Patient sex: M
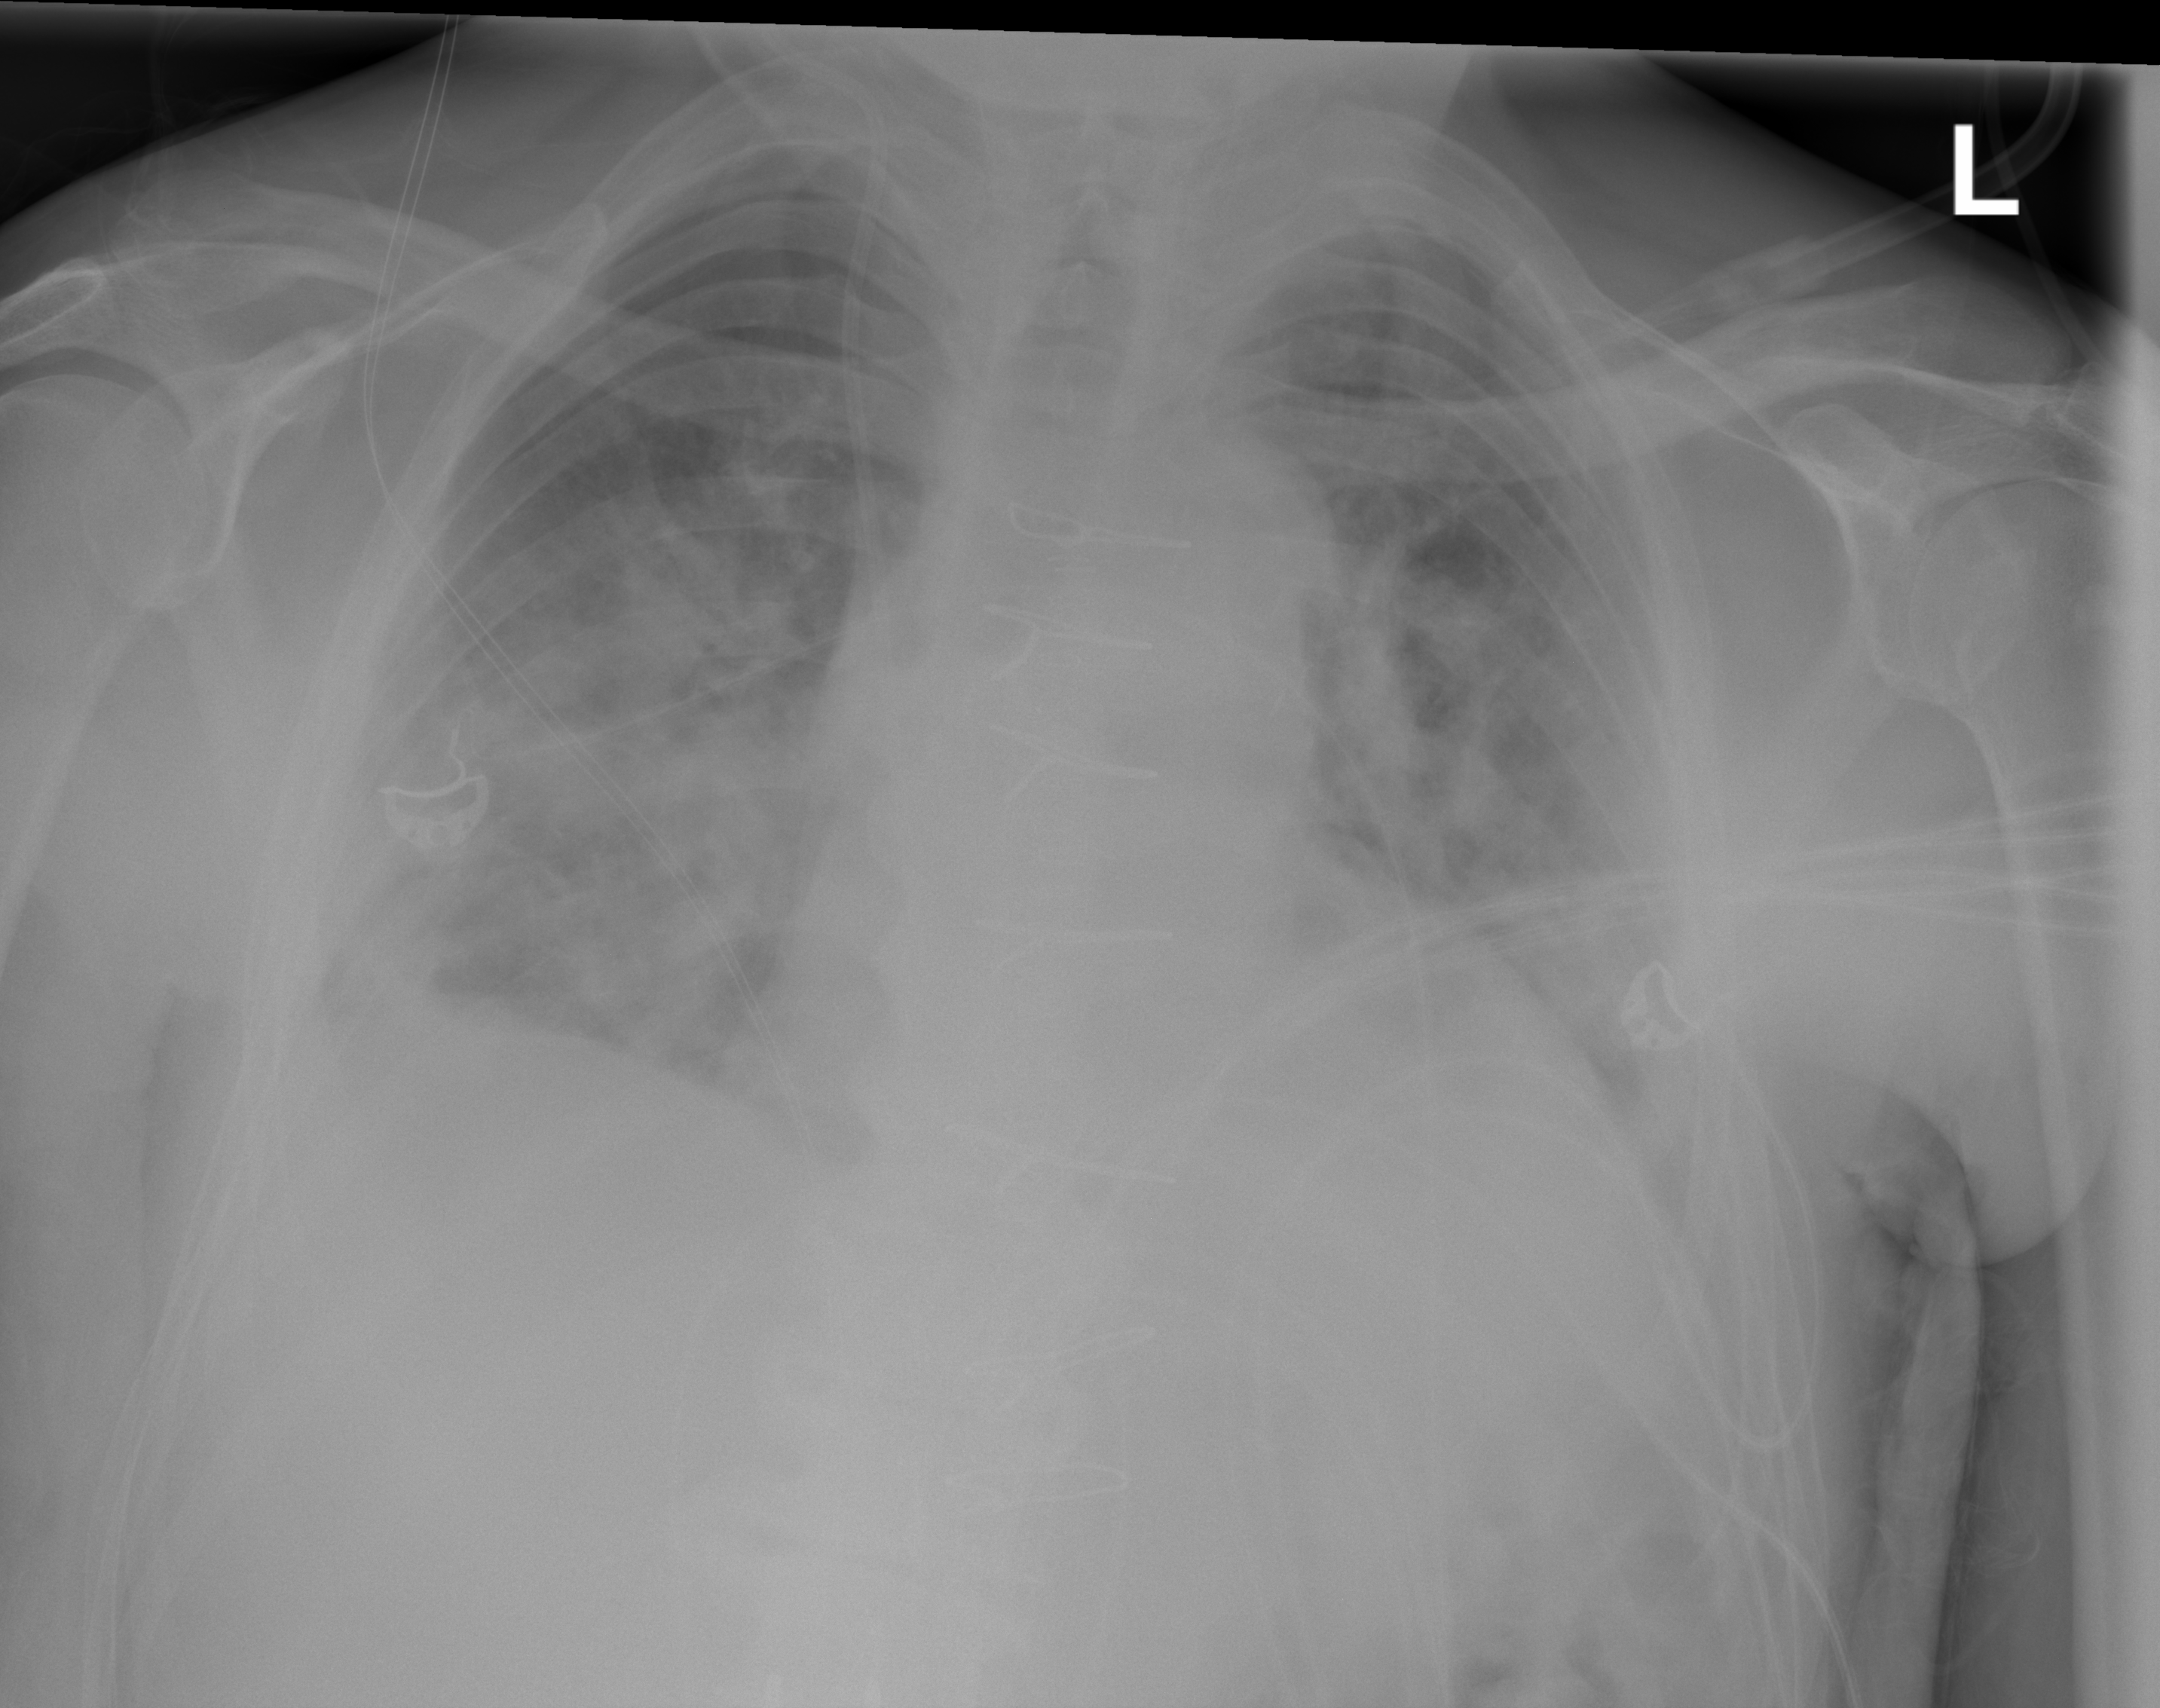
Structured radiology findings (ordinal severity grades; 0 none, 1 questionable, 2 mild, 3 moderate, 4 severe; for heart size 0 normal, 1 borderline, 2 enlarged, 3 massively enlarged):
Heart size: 2
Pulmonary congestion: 1
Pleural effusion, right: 1
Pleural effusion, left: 2
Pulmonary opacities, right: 3
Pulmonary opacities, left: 2
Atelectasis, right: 3
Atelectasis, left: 3